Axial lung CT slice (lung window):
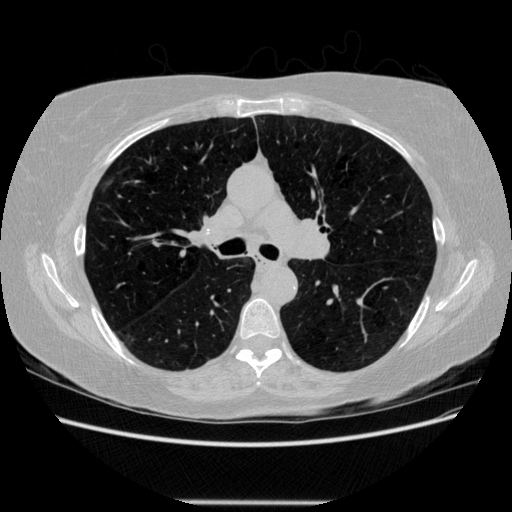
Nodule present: no